Question: I migrated Joomla 1.0 to Joomla 1.5.26 and install jUpgrade component to migrate to joomla 2.5.4 but jUpgrade stuck during downloading Joomla 2.5.
What is the problem...?

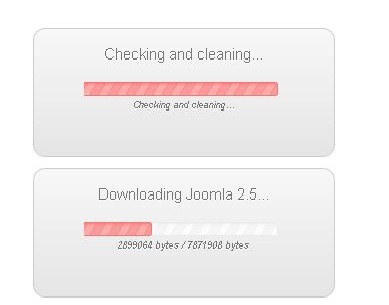
Answer: Not a fault in the component, you probably lost internet connection for a bit or there was a server glicth. Just try again and it wil most likely work